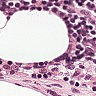
Metastatic tissue present: no